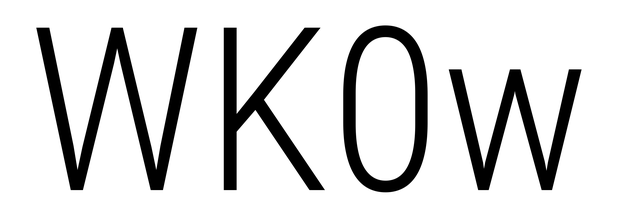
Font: Roboto_Condensed_Light